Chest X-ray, PA view. Patient: 17 years old, sex F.
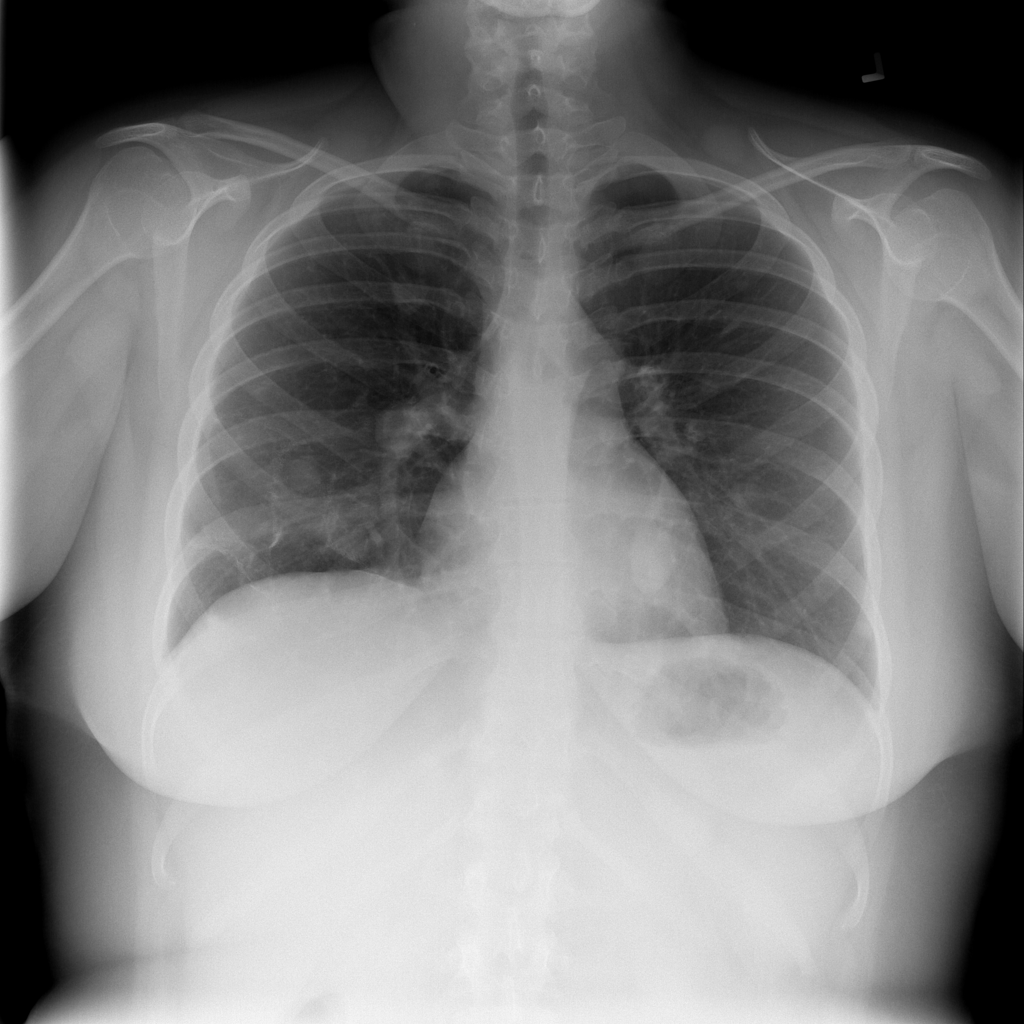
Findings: No Finding